Question: While experimenting with lighting in OpenGL (using the LWJGL) I found that a light illuminates parts of a model which actually should be in the shadow. Here is an example:

Am I doing something wrong or is this just the way OpenGL's positional lights work?
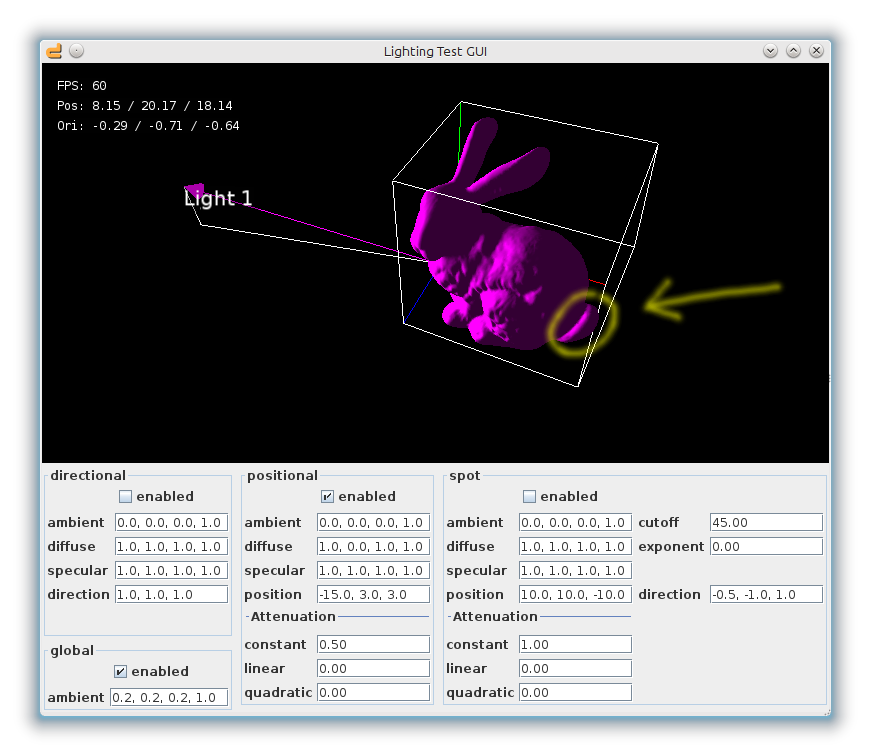
Answer: <URL> is not a built-in feature of OpenGL. In the normal case, the visibility of specular lighting only considers the angle of the surface relative to the light source and the camera. Determining whether or not there is something between the light source and a surface requires greater sophistication and additional computation.